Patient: sex M, age 38
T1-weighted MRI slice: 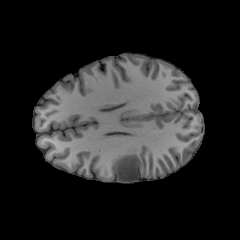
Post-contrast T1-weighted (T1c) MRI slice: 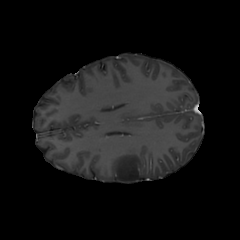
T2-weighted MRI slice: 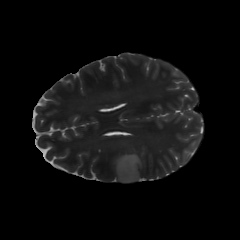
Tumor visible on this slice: yes
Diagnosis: Astrocytoma, IDH-mutant
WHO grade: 2